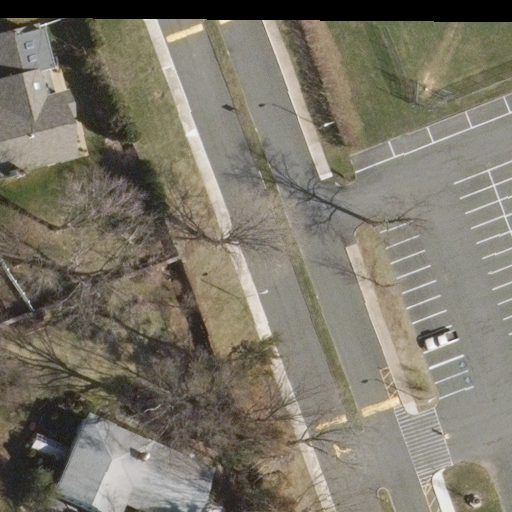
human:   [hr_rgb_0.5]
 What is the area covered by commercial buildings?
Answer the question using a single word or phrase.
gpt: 0m2

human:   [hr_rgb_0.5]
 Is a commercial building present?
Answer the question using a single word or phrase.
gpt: no

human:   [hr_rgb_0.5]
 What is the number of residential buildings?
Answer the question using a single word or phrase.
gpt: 2

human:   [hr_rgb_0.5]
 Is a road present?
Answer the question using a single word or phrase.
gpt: yes

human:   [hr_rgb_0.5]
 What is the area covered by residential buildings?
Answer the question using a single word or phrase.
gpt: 663m2

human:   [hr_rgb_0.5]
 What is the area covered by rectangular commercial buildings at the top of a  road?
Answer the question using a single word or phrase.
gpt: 0m2

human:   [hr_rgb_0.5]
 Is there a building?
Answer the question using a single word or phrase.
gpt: yes

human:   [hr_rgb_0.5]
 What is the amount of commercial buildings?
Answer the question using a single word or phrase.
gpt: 0

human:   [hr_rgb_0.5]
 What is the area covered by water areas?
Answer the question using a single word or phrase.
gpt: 0m2

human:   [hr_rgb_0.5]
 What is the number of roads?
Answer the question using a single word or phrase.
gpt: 2

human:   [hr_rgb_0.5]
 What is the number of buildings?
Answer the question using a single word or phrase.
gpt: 2

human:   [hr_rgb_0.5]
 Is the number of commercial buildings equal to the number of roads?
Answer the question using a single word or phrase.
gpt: no

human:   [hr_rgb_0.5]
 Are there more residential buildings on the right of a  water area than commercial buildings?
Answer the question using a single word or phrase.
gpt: no

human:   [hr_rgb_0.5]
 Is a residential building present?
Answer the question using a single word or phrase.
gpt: yes

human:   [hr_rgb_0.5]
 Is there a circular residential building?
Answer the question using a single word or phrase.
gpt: no

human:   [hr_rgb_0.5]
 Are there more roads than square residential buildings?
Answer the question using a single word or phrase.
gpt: yes

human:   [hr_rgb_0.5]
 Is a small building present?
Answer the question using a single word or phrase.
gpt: no

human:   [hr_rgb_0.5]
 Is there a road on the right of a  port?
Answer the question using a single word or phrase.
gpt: no

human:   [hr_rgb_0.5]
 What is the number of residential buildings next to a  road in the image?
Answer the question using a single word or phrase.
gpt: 2

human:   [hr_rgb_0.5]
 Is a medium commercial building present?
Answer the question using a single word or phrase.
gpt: no

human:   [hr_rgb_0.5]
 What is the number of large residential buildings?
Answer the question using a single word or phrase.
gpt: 0

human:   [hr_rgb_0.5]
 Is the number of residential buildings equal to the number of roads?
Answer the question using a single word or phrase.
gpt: yes

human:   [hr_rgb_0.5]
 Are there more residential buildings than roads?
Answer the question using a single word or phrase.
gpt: no

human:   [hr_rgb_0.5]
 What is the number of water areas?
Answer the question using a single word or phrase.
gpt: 0

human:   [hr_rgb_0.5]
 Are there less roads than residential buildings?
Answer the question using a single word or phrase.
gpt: no

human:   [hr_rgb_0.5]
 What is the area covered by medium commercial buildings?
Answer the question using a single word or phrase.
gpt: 0m2

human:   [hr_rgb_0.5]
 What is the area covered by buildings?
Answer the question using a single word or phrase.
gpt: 663m2

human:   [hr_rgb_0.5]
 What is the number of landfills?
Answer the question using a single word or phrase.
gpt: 0

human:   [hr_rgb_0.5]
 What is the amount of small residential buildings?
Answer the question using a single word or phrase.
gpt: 0

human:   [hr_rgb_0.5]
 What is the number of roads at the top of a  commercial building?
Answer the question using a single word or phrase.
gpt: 0

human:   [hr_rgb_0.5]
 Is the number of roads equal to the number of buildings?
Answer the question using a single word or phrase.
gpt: yes

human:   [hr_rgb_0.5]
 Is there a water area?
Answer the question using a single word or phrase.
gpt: no

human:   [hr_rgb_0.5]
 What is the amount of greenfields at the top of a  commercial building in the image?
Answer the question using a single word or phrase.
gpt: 0

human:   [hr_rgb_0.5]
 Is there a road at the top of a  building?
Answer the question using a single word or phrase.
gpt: no

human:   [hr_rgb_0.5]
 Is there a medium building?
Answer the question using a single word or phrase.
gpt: yes

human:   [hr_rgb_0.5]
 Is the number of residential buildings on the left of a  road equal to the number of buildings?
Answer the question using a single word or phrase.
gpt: yes

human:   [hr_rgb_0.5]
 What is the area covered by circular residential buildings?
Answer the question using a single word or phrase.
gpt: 0m2

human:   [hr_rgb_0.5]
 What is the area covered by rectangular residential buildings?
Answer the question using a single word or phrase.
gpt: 0m2

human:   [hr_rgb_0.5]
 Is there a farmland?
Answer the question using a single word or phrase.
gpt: no

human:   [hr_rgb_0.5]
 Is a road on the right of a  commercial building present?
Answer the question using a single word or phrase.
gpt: no

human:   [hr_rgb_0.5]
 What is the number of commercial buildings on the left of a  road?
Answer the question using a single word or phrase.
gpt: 0

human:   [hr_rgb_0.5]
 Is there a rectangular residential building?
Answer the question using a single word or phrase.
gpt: no

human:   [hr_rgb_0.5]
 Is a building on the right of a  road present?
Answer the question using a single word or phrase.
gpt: no

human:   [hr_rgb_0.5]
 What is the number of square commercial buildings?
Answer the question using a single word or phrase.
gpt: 0

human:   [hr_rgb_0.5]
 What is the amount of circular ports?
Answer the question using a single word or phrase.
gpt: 0

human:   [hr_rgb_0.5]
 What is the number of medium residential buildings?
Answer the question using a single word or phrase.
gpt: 2

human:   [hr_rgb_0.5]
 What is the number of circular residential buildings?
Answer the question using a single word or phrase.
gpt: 0

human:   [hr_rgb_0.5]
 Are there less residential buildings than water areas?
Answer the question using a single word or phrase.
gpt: no

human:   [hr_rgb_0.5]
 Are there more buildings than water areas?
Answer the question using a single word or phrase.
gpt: yes

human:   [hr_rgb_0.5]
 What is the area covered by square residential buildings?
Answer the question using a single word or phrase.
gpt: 0m2

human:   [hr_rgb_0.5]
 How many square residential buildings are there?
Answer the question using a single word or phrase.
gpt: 0

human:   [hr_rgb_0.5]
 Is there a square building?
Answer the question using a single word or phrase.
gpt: no

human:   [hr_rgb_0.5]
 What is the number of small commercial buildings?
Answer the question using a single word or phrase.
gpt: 0

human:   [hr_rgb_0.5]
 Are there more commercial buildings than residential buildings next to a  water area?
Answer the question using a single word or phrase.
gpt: no

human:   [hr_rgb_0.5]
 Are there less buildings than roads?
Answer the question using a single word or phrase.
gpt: no

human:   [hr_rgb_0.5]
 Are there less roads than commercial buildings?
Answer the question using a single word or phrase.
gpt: no

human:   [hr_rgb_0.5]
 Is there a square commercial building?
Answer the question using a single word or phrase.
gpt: no

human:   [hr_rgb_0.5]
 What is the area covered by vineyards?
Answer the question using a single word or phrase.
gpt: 0m2

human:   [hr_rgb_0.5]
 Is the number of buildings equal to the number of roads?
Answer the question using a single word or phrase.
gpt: yes

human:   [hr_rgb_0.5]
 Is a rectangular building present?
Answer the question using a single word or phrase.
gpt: no

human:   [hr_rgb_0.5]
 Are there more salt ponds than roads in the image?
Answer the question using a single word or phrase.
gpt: no

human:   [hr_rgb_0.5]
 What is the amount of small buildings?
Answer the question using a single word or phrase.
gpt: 0

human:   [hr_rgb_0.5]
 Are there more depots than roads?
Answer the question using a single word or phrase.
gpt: no

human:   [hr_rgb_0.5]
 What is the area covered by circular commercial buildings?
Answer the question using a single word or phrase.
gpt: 0m2